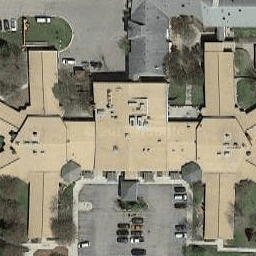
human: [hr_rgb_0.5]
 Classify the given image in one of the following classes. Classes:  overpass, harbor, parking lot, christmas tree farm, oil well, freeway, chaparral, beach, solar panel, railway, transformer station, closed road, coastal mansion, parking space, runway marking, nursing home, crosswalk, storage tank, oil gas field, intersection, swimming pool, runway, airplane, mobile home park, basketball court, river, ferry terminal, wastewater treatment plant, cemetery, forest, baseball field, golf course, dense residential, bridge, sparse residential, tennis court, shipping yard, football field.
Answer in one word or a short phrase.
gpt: nursing home